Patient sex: M
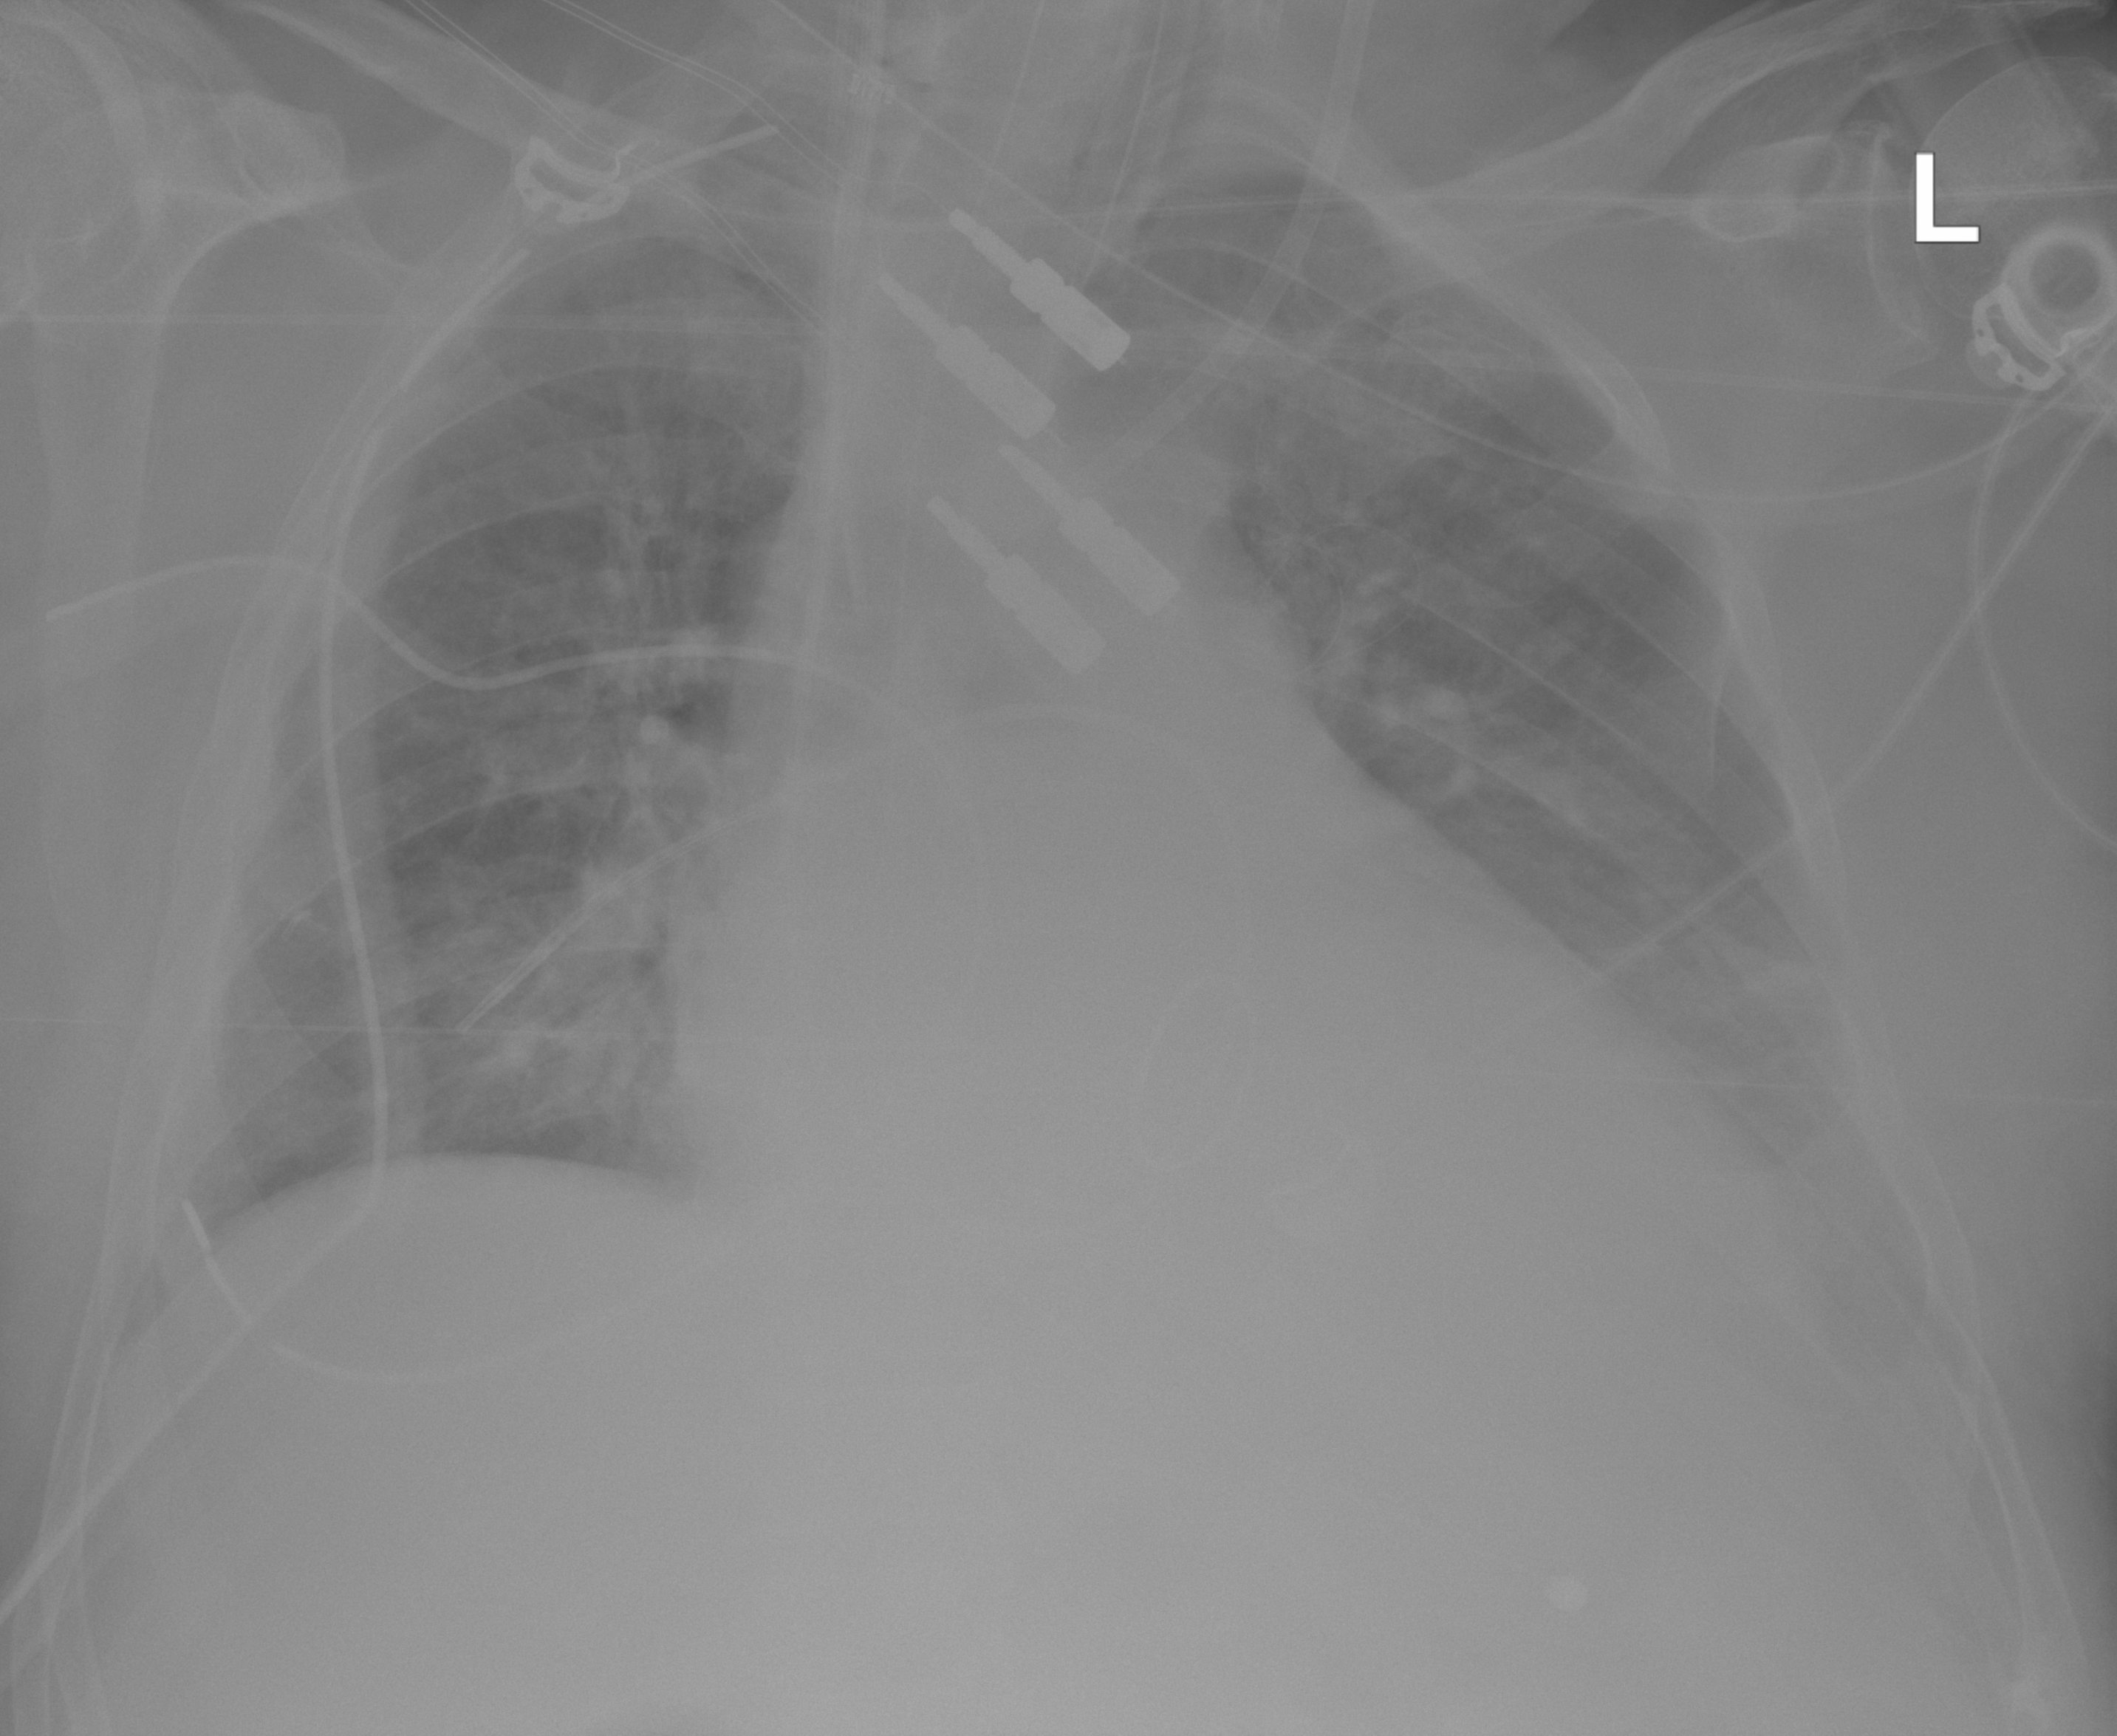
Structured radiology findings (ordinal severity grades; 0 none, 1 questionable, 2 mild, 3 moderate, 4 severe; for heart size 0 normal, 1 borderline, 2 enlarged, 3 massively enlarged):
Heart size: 2
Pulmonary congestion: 2
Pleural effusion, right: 2
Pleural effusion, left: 2
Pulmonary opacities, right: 2
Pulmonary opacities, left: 2
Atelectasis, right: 2
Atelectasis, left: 2